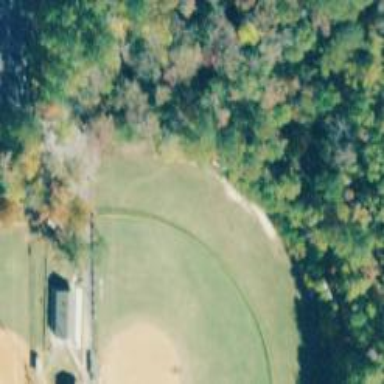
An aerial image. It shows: Softball pitch for leisure sports.